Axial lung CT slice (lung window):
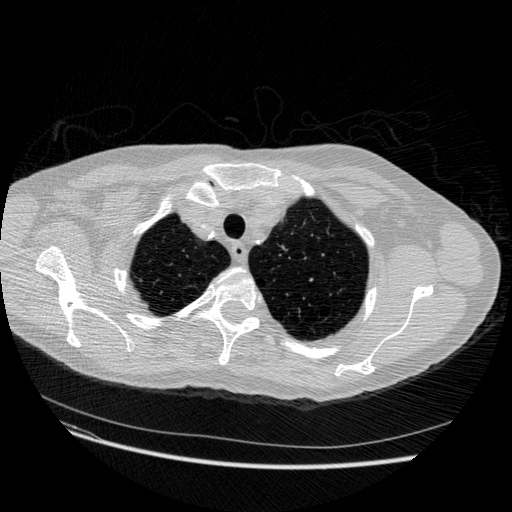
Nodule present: no